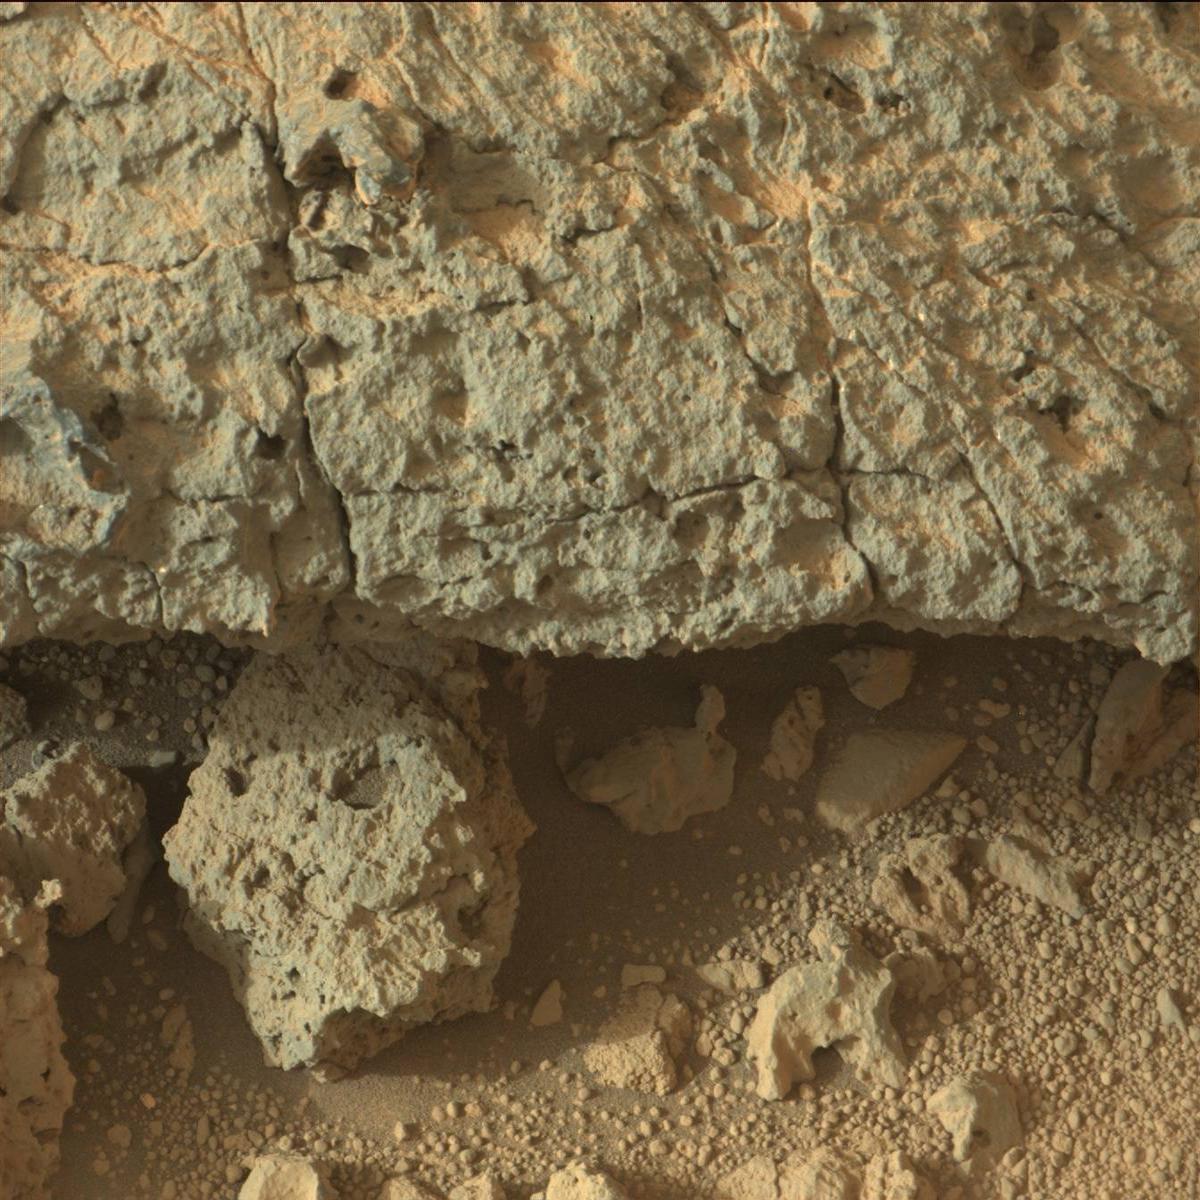
Terrain classes present: Bedrock, Rock, Sand / Soil